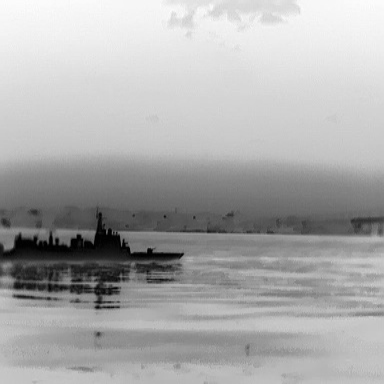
There is a warship in the infrared image.